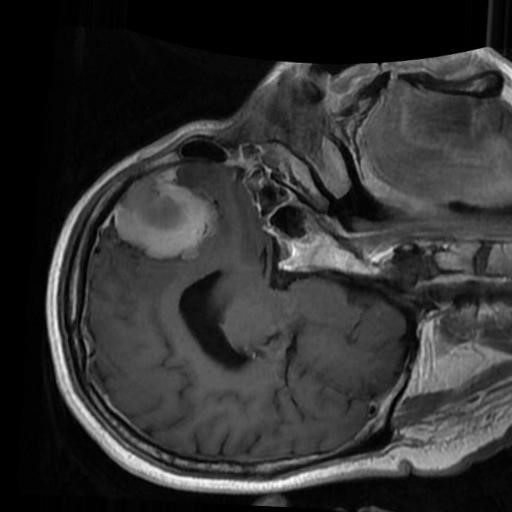
Label: brain_menin